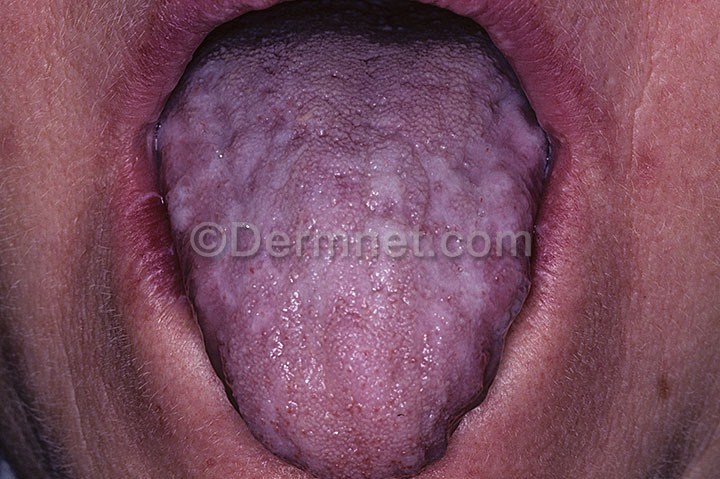
Disease: Psoriasis pictures Lichen Planus and related diseases